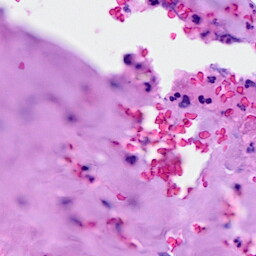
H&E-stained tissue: Breast